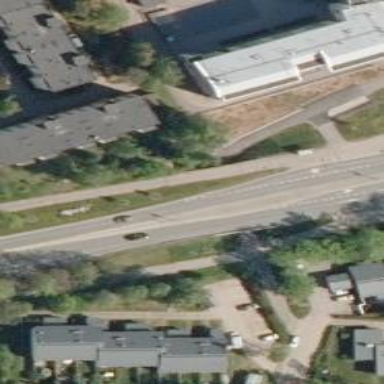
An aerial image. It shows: Asphalt cycleway.